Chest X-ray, AP view. Patient: 27 years old, sex M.
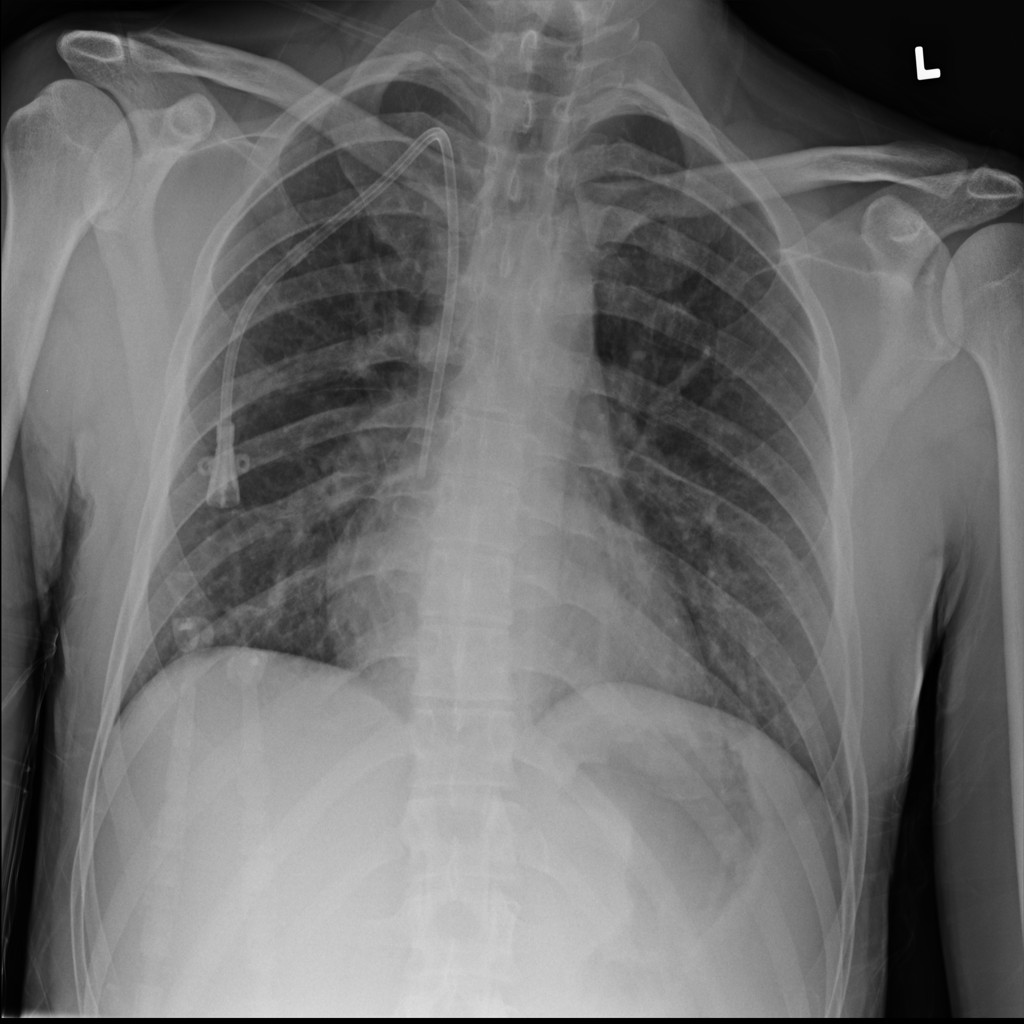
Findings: No Finding